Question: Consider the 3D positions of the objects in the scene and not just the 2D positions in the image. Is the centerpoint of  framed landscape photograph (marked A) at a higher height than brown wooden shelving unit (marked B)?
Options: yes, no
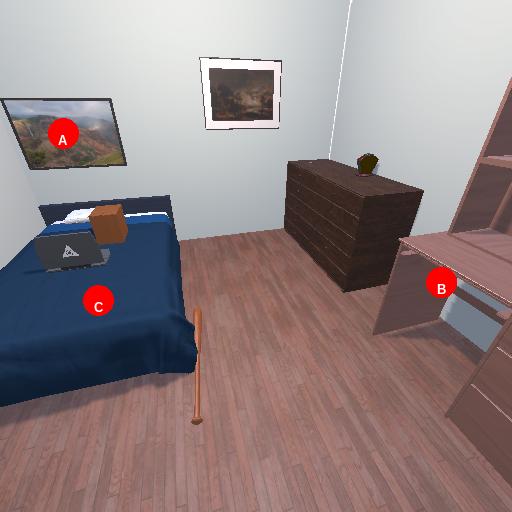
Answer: yes